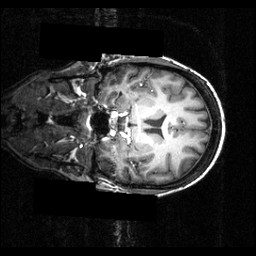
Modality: T1w
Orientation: coronal
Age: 26
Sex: female
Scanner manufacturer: siemens
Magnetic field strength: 3.951 T
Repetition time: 1.5 s
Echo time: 0.00335 s